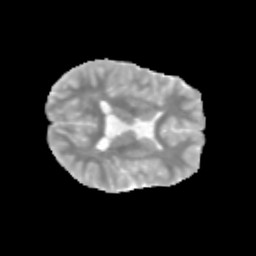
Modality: MD
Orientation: axial
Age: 12
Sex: male
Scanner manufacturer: siemens
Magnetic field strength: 3 T
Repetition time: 3.8 s
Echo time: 0.07 s